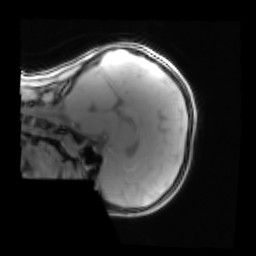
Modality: PDw
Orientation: sagittal
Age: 9
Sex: female
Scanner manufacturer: siemens
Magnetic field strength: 3 T
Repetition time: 0.25 s
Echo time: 0.00103 s